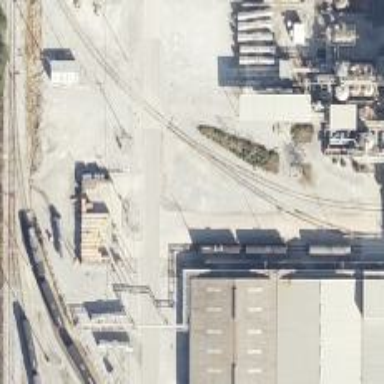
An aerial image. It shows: Railway spur service.